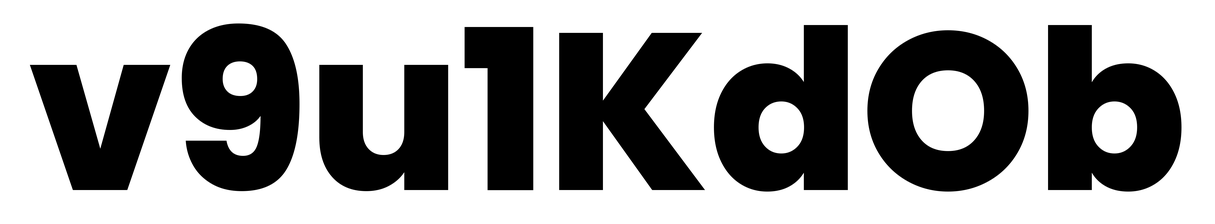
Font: Poppins-ExtraBold